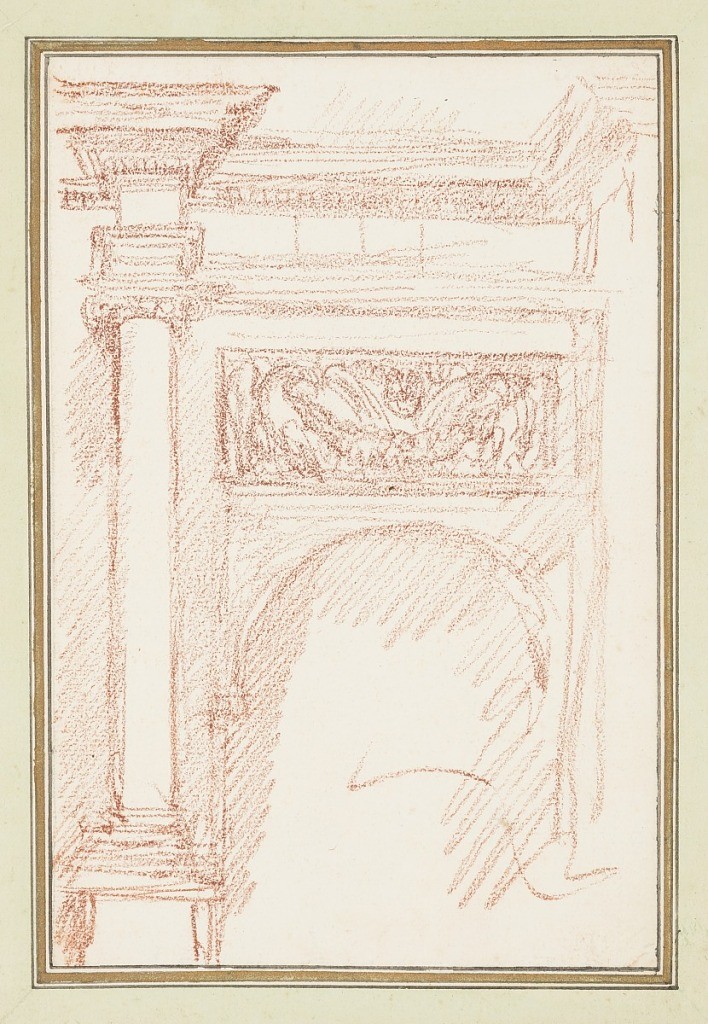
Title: Renaissance architectural detail
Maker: Jean-Robert Ango, French, active in Rome 1759 –1770, d. 1773
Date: ca. 1759–70
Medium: Red chalk on paper
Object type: Drawing
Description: Renaissance architectural detail. Archway with a frieze above and an Ionic column on the left.